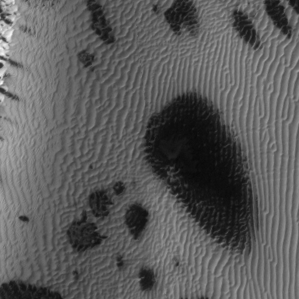
Label: frost